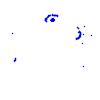
Particle: proton